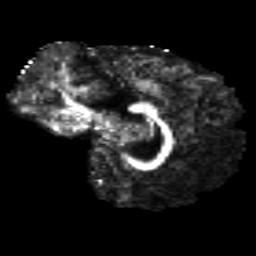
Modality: FA
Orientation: sagittal
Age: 23
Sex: female
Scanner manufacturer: siemens
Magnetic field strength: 3 T
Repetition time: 8.8 s
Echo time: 0.085 s